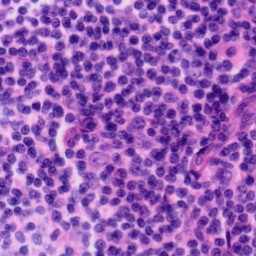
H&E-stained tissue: Tonsil